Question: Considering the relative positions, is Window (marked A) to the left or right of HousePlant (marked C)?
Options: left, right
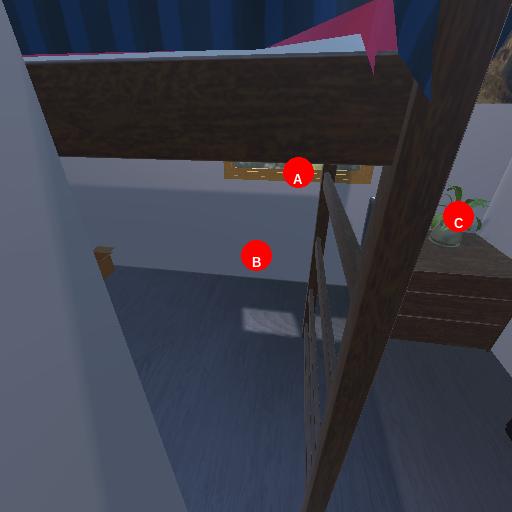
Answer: left